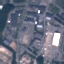
Land use / land cover class: Industrial